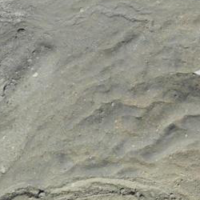
EUNIS habitat code: 48
Species observed at this site:
Saxifraga aizoides